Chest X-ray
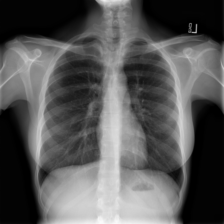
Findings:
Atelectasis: negative
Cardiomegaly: negative
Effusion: negative
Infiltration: positive
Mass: negative
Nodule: negative
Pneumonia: negative
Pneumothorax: negative
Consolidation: negative
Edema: negative
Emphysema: negative
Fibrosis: negative
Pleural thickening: negative
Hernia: negative